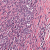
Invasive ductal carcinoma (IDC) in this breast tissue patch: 1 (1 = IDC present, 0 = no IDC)